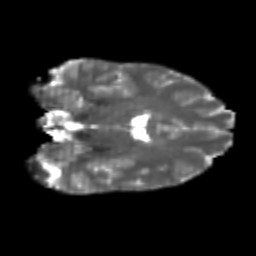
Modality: T2w
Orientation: coronal
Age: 26
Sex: female
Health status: healthy
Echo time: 0.074 s